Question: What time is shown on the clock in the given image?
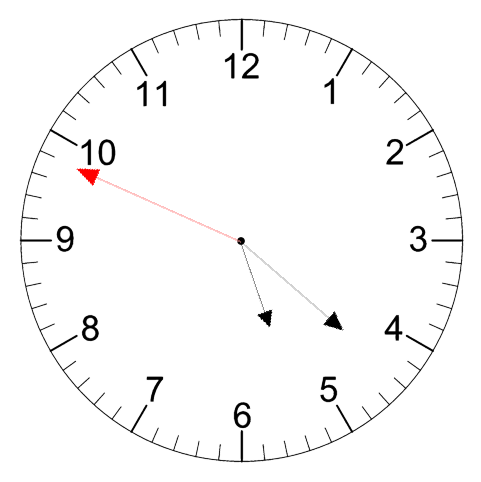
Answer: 05:21:49